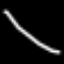
Label: line